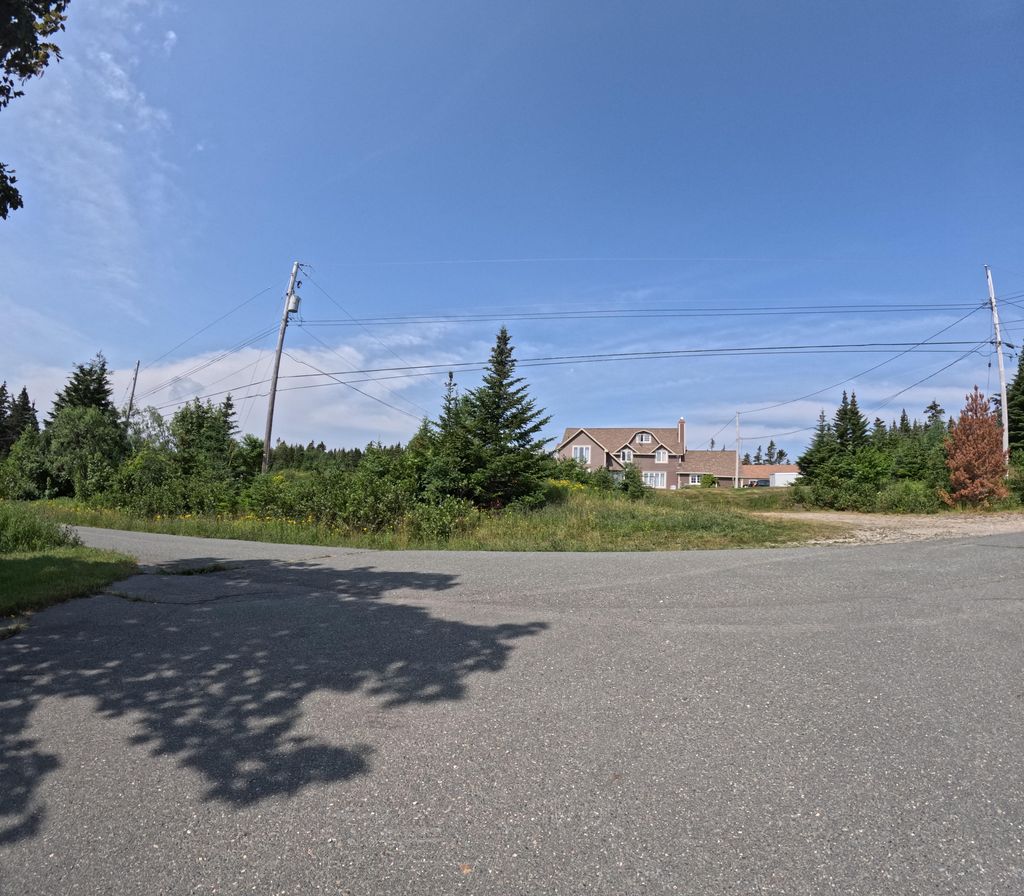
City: st_johns